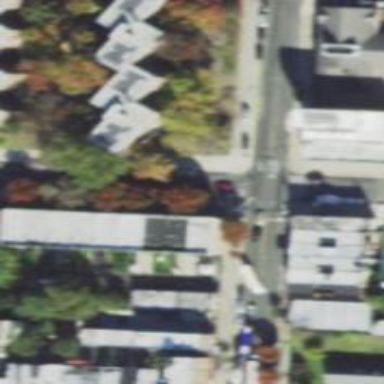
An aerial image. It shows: Residential road with separate asphalt sidewalk.